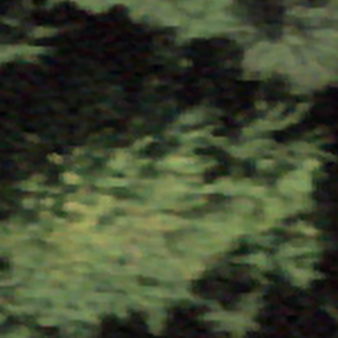
Label: other